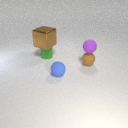
small purple rubber sphere above small brown rubber sphere